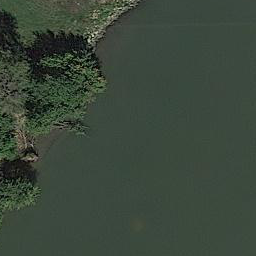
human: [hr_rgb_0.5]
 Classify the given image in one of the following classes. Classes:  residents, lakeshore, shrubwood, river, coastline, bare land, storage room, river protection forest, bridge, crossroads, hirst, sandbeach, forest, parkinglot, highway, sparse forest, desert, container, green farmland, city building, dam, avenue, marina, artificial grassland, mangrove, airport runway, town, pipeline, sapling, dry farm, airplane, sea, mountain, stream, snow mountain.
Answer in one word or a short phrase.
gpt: river protection forest